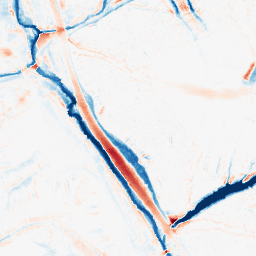
Category: morphological
Decomposition family: morphological
Decomposition parameters: operation: average
size: 10
Upsampling method: quartic
Upsampling parameters: scale: 8
Upsampling scale: 8